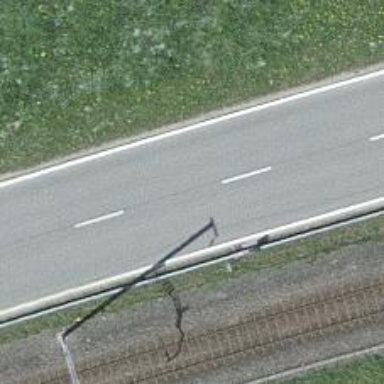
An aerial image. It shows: Primary road with asphalt surface.